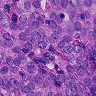
Metastatic tissue present: yes